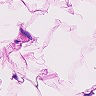
Metastatic tissue present: no